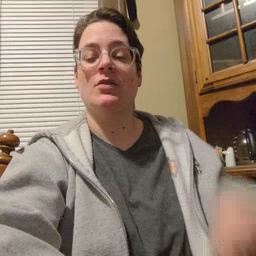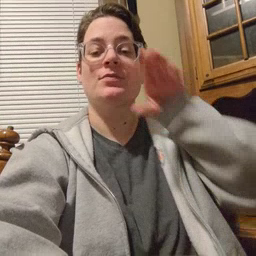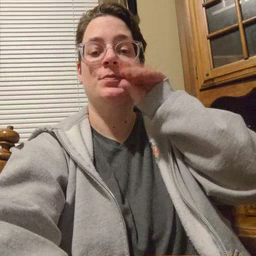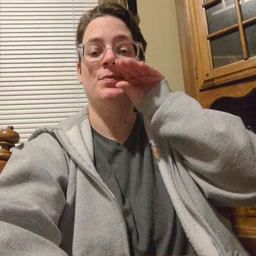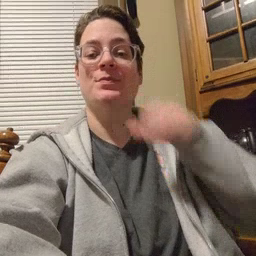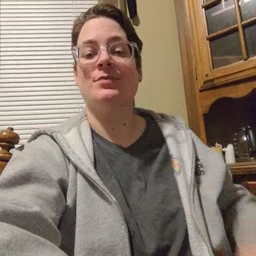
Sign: goose